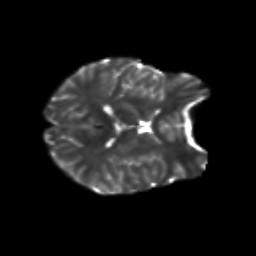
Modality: T2w
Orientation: axial
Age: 25
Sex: female
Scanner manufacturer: siemens
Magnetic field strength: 3 T
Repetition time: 3.5 s
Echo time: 0.113 s